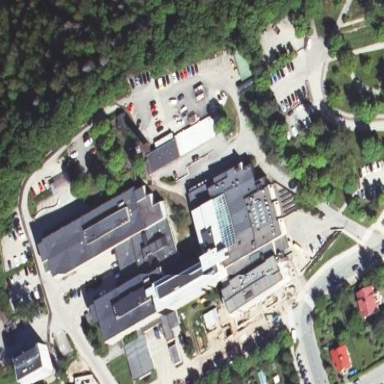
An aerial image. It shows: Hospital building.